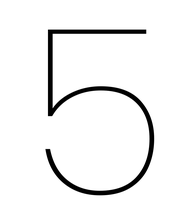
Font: Poppins-Thin